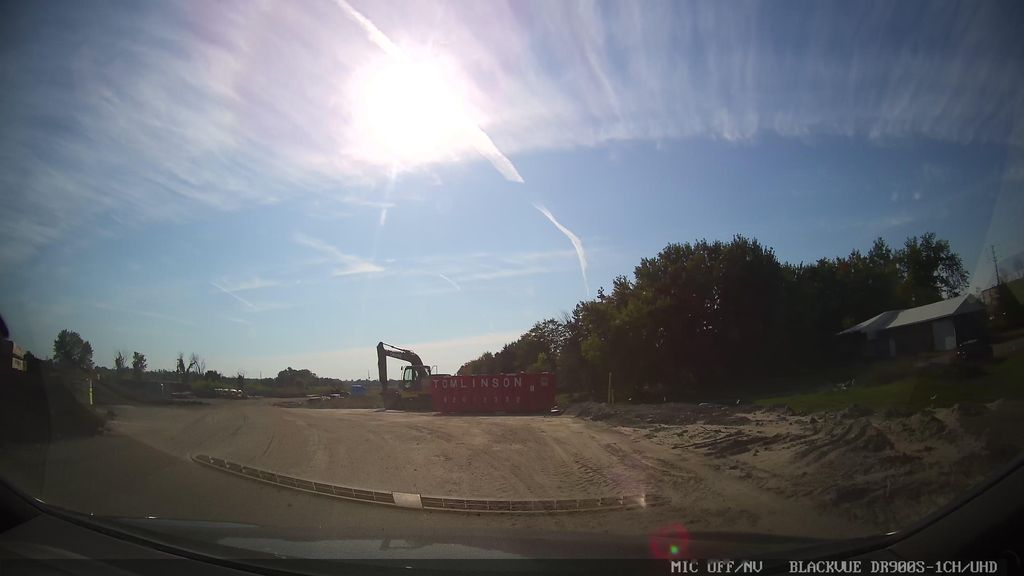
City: ottawa-gatineau